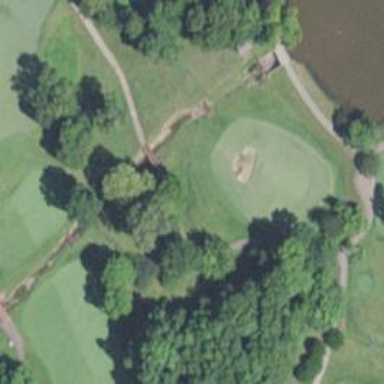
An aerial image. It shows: Path designated for golf carts.